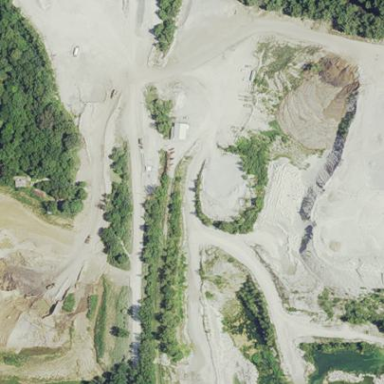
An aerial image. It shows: Quarry area.